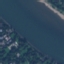
Land use / land cover: River